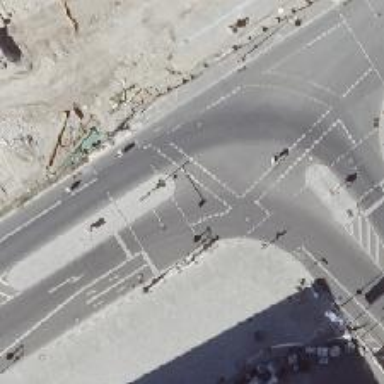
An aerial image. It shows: Road crossing with traffic signals and pedestrian island.